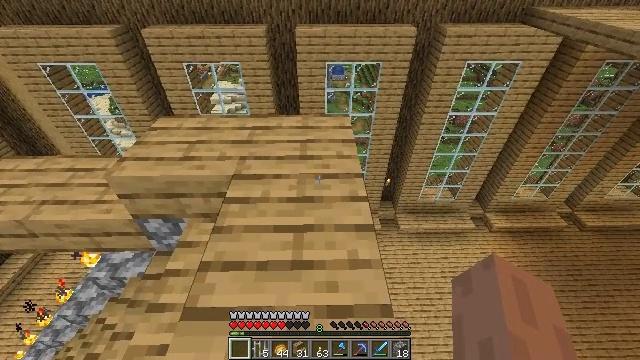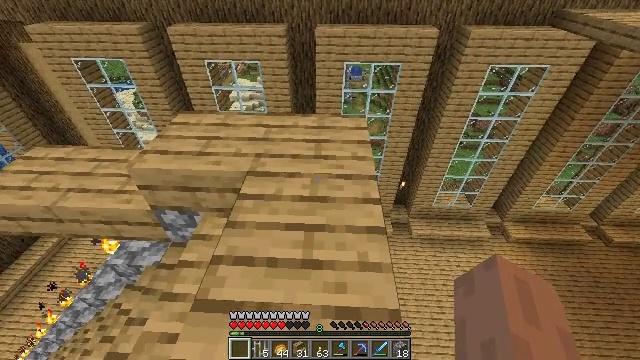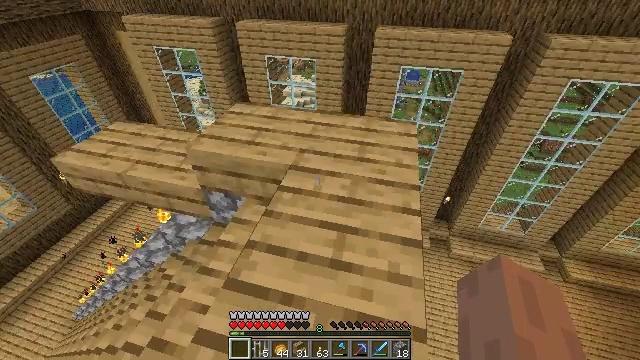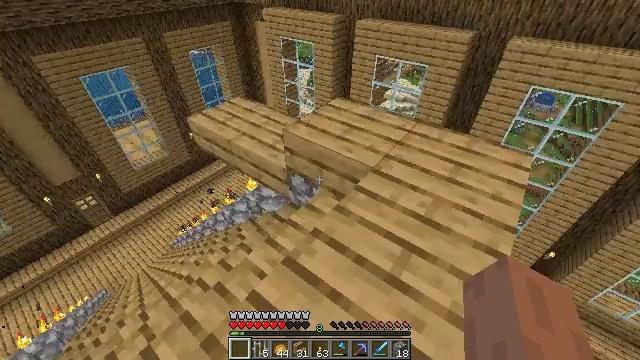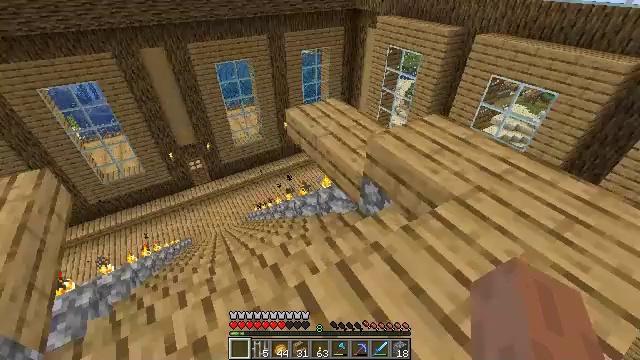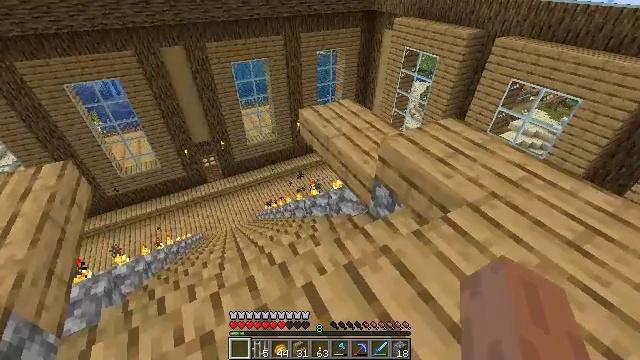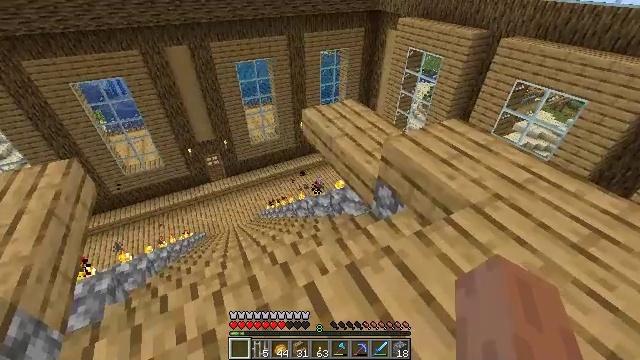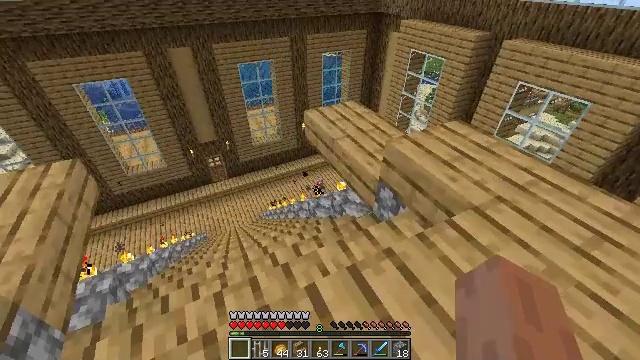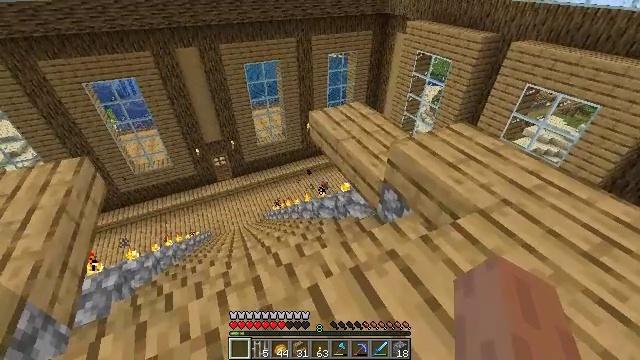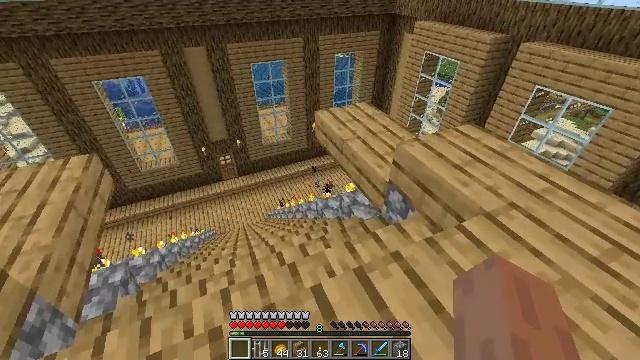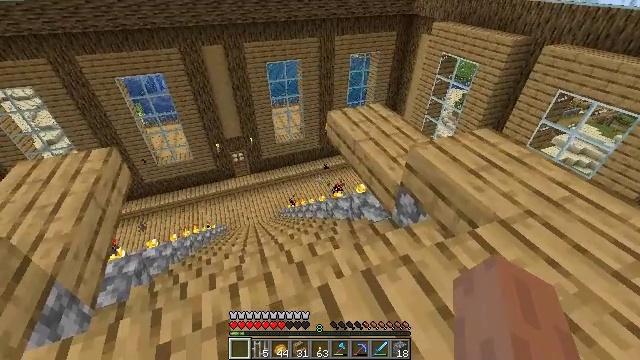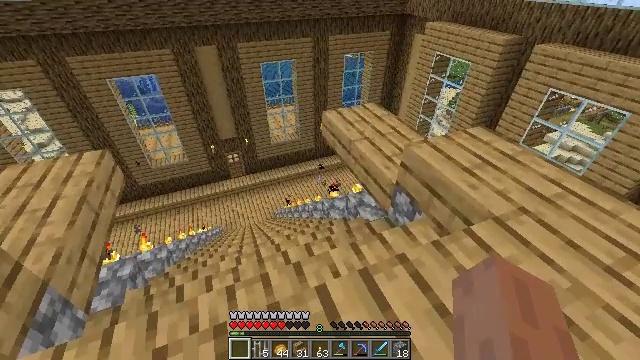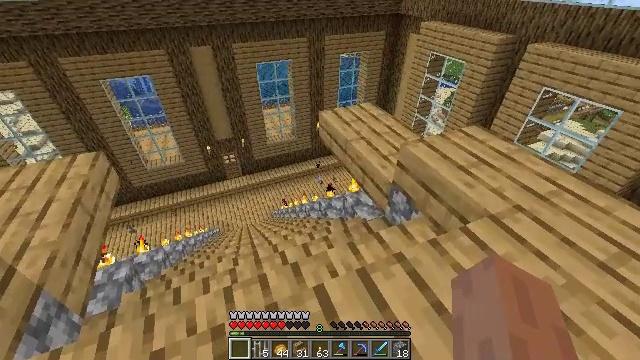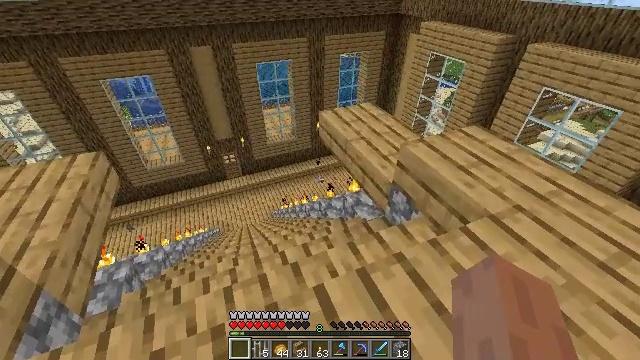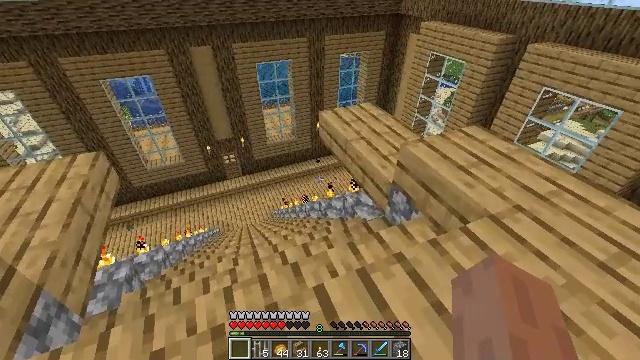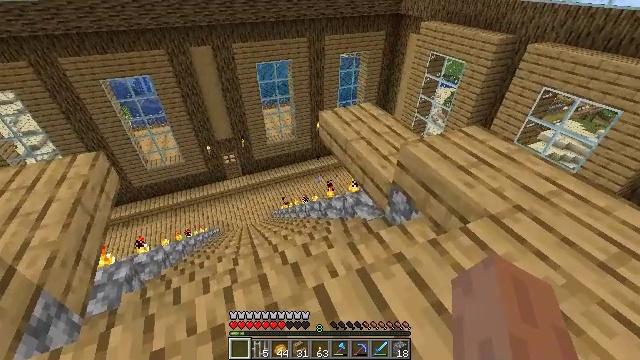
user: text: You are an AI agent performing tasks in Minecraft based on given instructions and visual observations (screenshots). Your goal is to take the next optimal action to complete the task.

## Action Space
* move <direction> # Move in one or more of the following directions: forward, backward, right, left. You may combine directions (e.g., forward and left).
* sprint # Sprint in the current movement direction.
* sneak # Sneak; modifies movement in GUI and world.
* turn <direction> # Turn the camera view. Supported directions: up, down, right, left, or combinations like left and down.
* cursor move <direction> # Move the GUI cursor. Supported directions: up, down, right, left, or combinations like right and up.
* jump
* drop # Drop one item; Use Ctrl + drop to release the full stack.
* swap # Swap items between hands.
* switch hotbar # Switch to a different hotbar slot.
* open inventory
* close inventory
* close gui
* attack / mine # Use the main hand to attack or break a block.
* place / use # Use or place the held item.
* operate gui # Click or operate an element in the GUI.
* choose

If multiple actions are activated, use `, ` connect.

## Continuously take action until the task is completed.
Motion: motion action
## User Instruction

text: Get the crafting table into the inventory.
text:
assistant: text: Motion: sneak, turn left
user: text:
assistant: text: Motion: sneak, turn left
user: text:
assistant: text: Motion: sneak, turn left
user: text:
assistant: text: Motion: sneak, turn left and up
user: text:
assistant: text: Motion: sneak, turn left
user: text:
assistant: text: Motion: sneak
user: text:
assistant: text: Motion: sneak
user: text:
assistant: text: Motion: sneak, turn left
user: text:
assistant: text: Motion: sneak, turn left
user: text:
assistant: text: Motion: sneak, turn left
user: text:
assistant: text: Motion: sneak, turn right
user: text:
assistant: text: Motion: sneak
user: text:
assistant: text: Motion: sneak
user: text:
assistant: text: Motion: sneak
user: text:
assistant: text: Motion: sneak
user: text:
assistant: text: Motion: sneak, turn left and up
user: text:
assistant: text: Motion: sneak, turn left
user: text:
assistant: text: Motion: sneak, turn left and down
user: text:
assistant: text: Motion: sneak, turn left and down
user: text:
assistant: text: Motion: sneak, turn left
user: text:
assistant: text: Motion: sneak, turn left
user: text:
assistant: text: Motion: sneak, turn left
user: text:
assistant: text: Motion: sneak
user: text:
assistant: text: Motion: move right, sneak
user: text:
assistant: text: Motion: move right, sneak, turn left
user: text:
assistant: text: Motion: move right, sneak, turn left
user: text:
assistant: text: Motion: move right, sneak, turn left
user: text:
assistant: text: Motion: move right, sneak, turn left
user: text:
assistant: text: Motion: sneak, turn left
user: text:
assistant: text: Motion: sneak, turn left